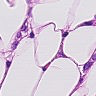
Metastatic tissue present: yes